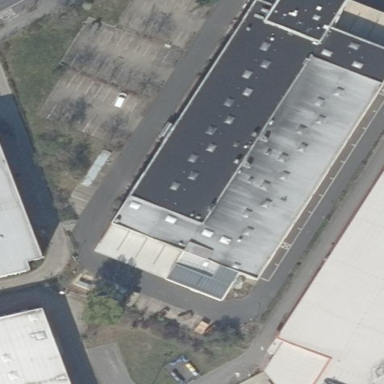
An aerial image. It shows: Industrial building with works on site.